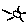
Label: sun